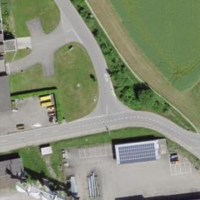
EUNIS habitat code: 54
Species observed at this site:
Prunus spinosa